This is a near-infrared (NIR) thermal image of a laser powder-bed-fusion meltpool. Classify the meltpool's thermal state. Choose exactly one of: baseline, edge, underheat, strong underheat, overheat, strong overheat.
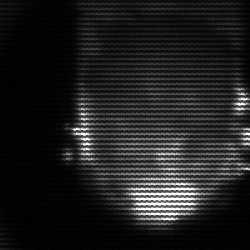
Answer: baseline